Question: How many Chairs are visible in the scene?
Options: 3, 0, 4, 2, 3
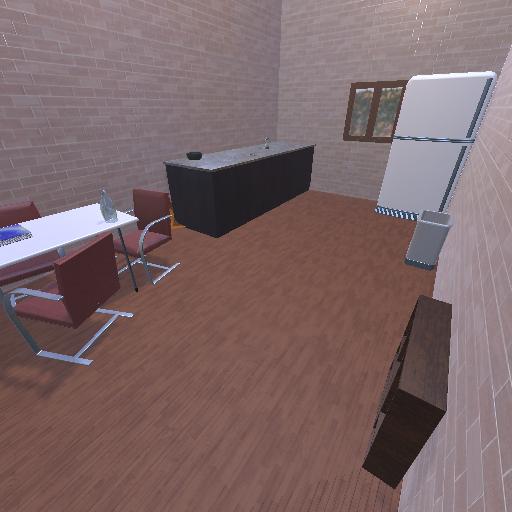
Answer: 3